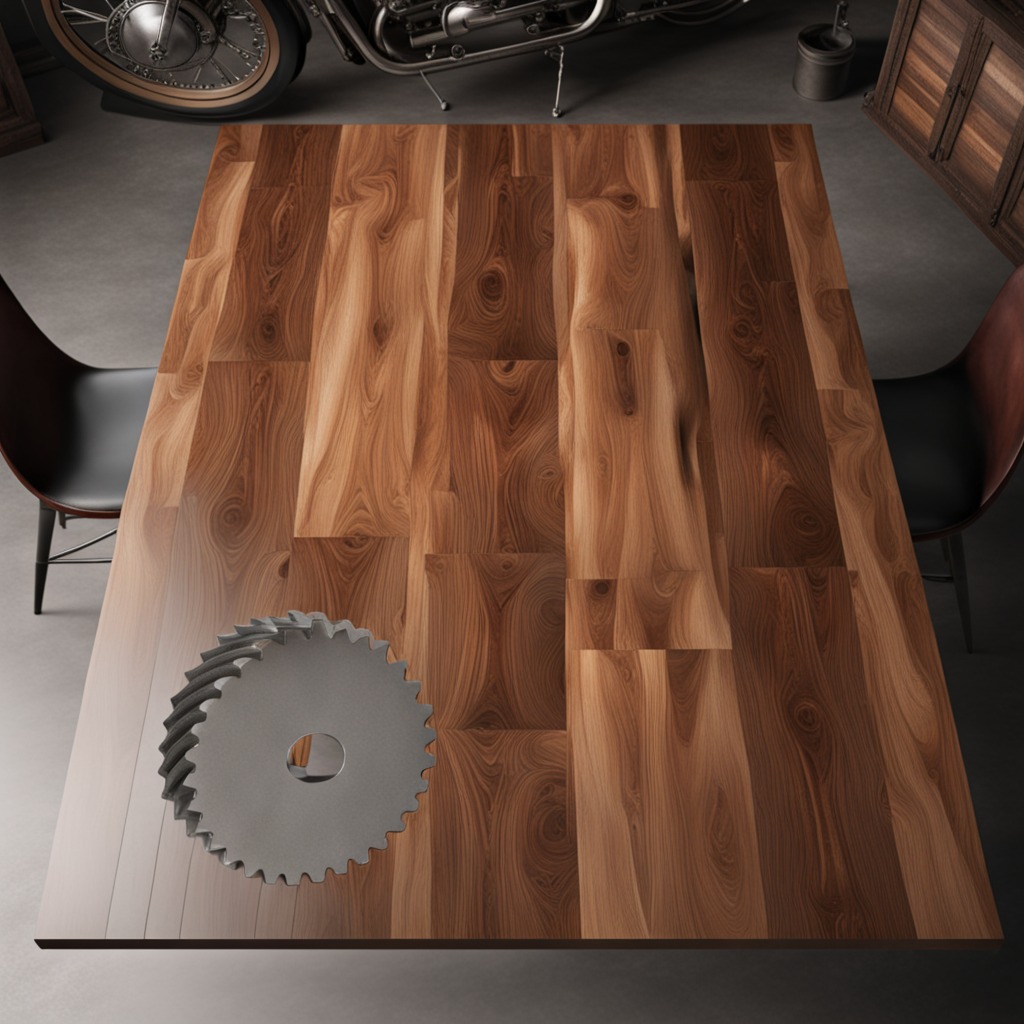
A steel gear with teeth is lying on the wooden table.